Brain MRI, t2w sequence, axial 2D slice.
Patient: age 28, sex F, weight 95 kg, height 1.95 m
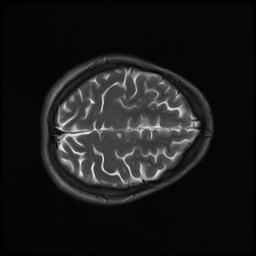